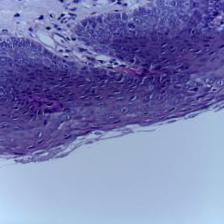
Diagnosis: Normal